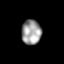
Tissue: skin
Cell type: Others
Senescence score: 0.6767
Nuclear area (px): 477
Mean DAPI intensity: 156.017